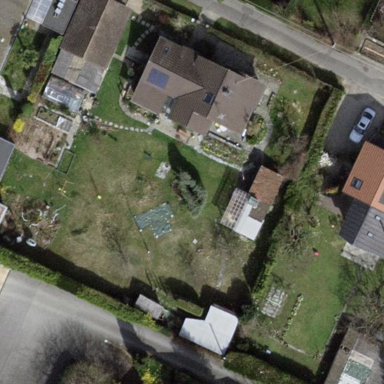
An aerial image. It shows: Garden enclosed by fence.